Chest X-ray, PA view. Patient: 55 years old, sex F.
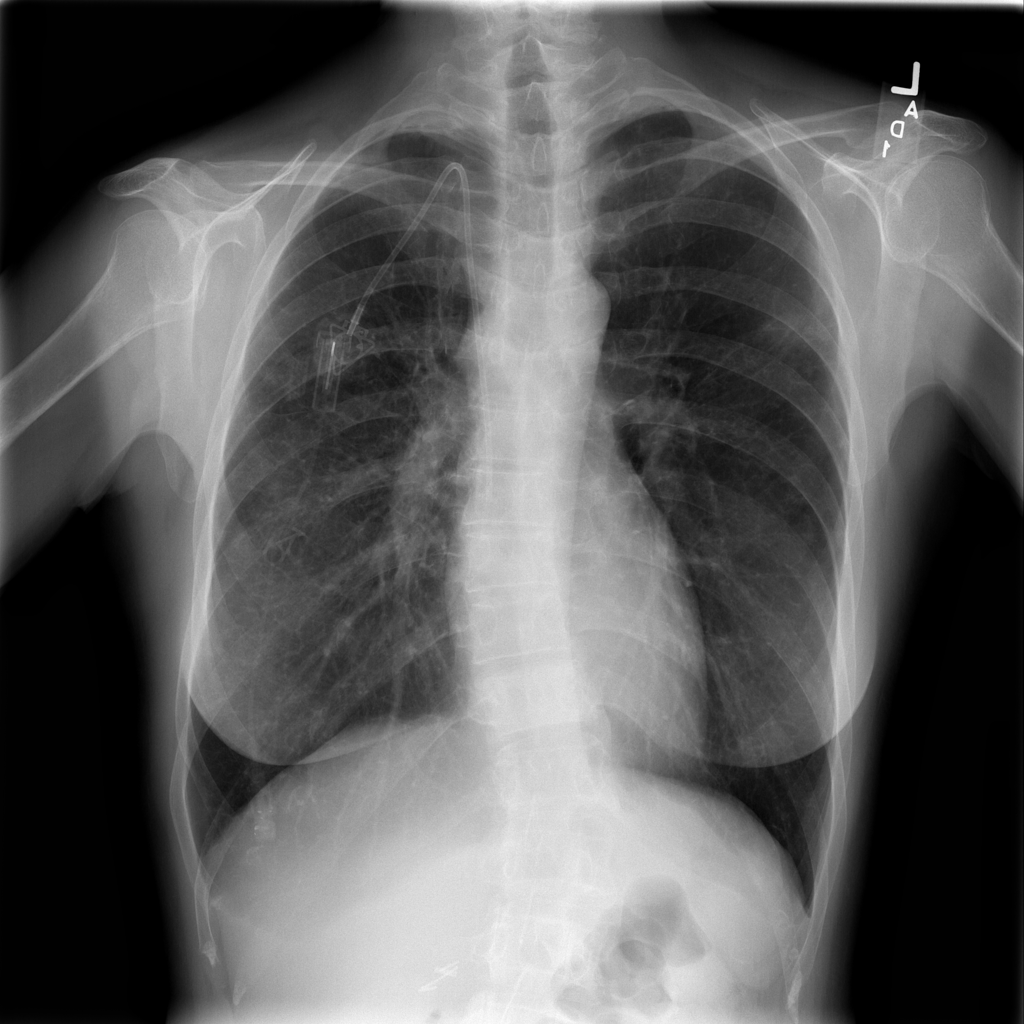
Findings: No Finding